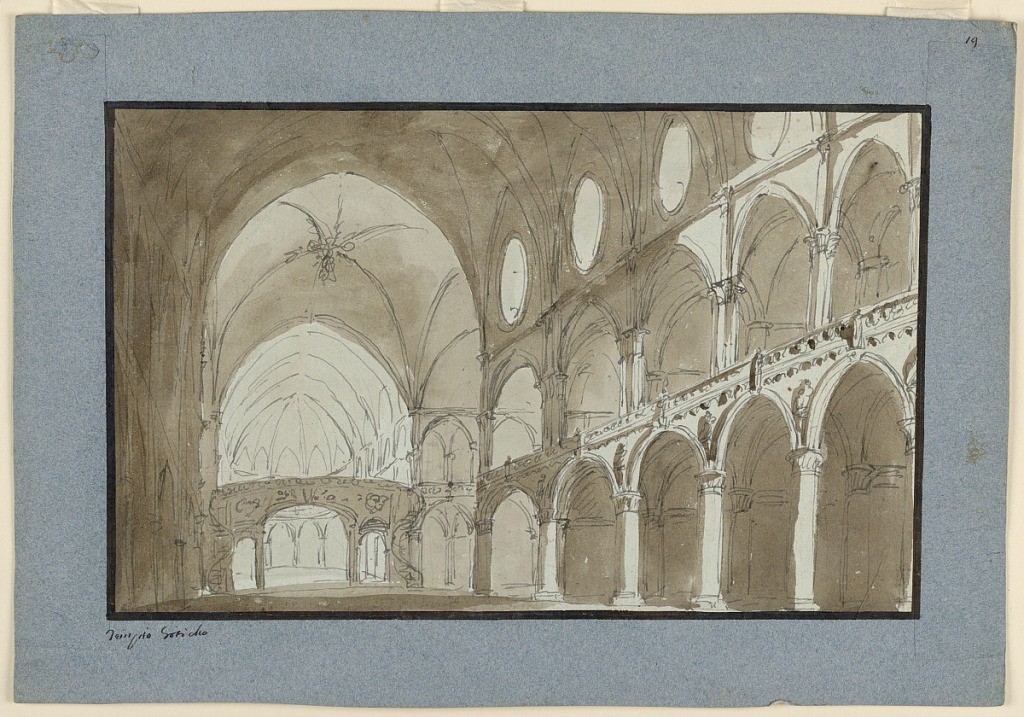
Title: Interior of Gothic Cathedral
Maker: Giuseppe Barberi, Italian, 1746–1809
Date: early 19th century
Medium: Pen and brown ink, brush and brown wash on lined blued-white laid paper
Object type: Drawing
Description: Interior of nave of Gothic church opening toward apses at right side toward choir in the back.